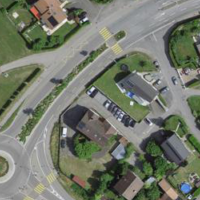
EUNIS habitat code: 57
Species observed at this site:
Acer pseudoplatanus